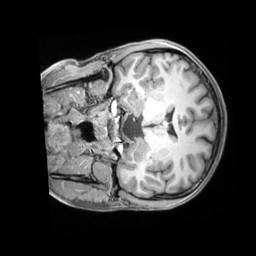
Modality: T1w
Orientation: coronal
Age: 22
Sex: female
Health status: ill
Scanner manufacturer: siemens
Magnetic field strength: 3 T
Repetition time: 2.2 s
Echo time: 0.00218 s